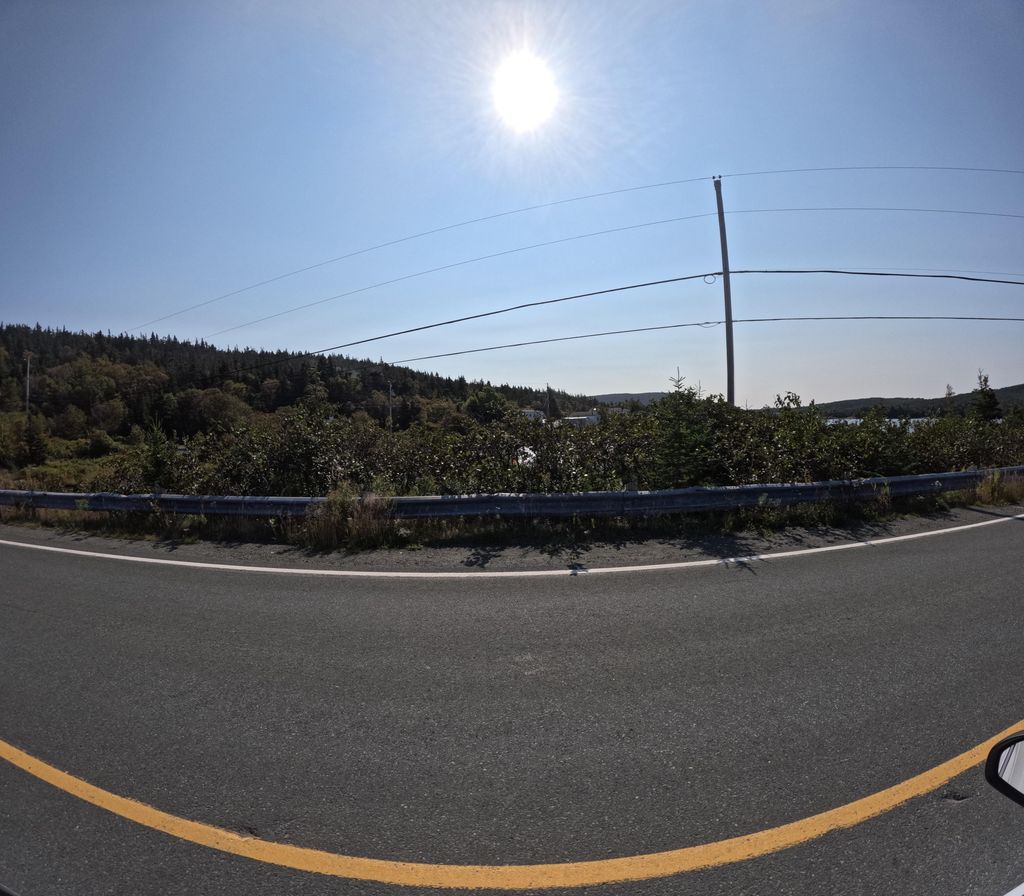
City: st_johns